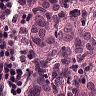
Metastatic tissue present: yes